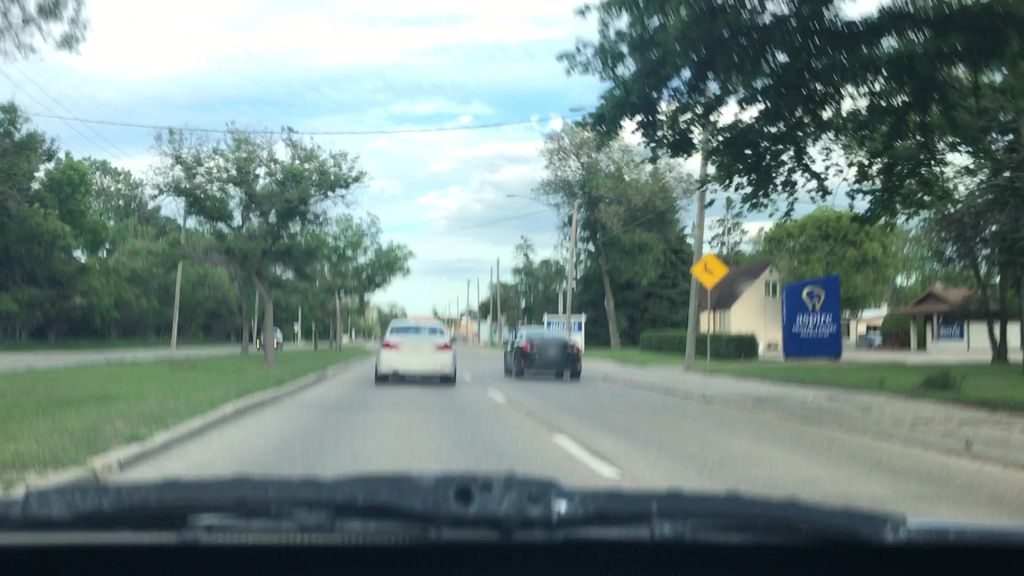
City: winnipeg